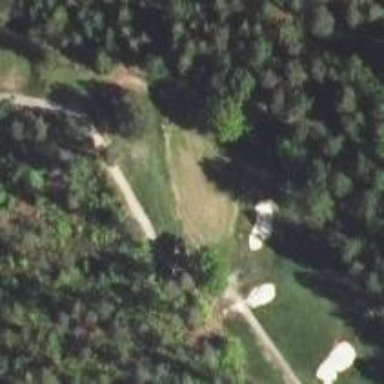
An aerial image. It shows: View of golf hole.